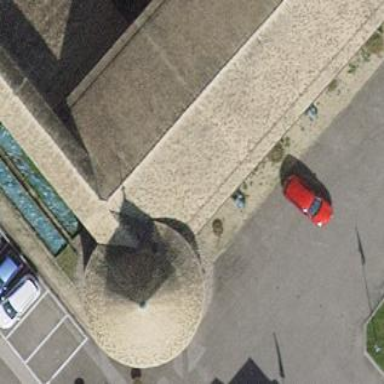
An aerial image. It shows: Building with pyramidal-shaped roof made of roof tiles.